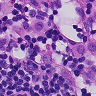
Metastatic tissue present: no